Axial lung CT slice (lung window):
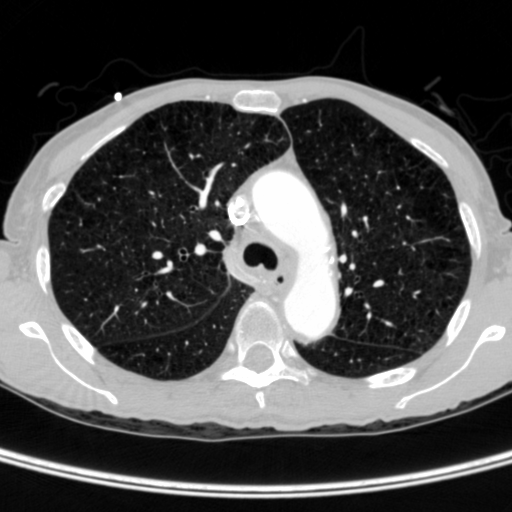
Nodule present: no